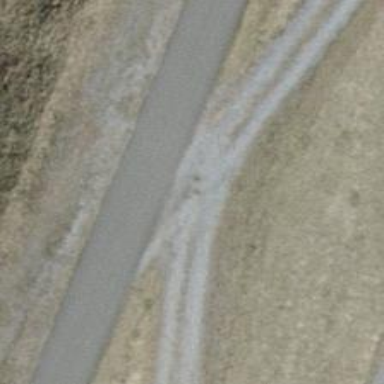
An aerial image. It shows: Compacted track road with grade3 tracktype.